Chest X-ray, AP view. Patient: 50 years old, sex M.
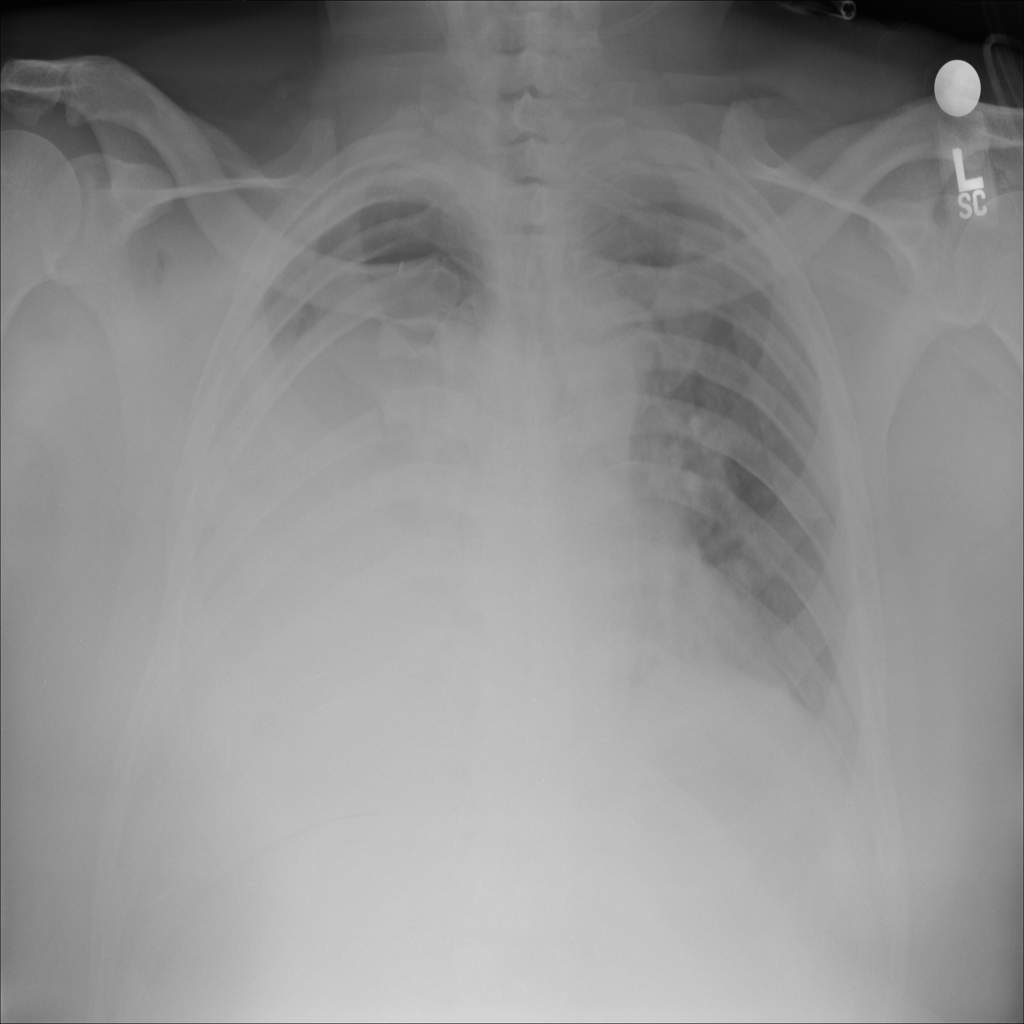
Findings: No Finding